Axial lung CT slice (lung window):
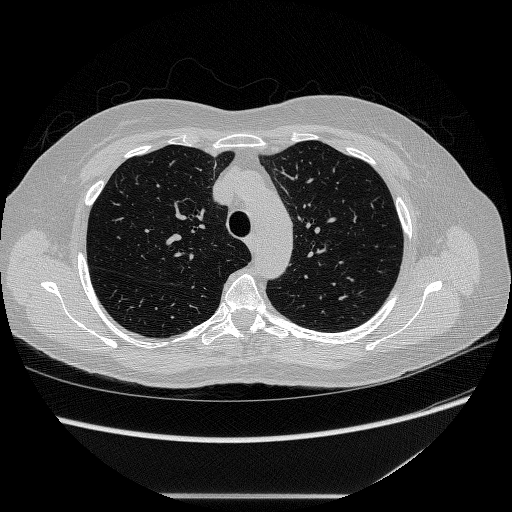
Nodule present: no